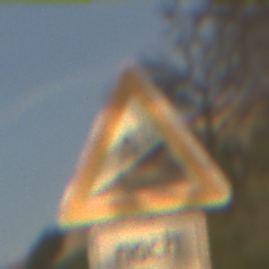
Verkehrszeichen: Steigung10
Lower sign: LaengeEinerStrecke4
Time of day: SunriseSunset
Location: Outdoor (Nature)
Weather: PartlyCloudy
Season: NotSpecified
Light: Natural